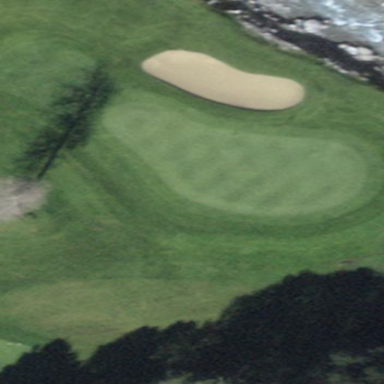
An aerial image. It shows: Picturesque green golfing area with grass land use.